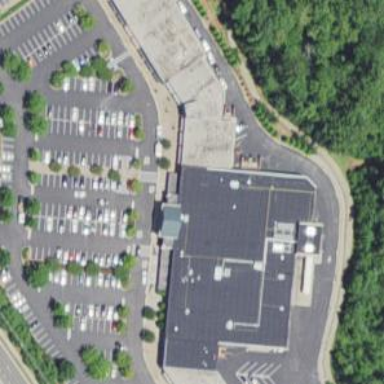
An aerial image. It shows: Supermarket.